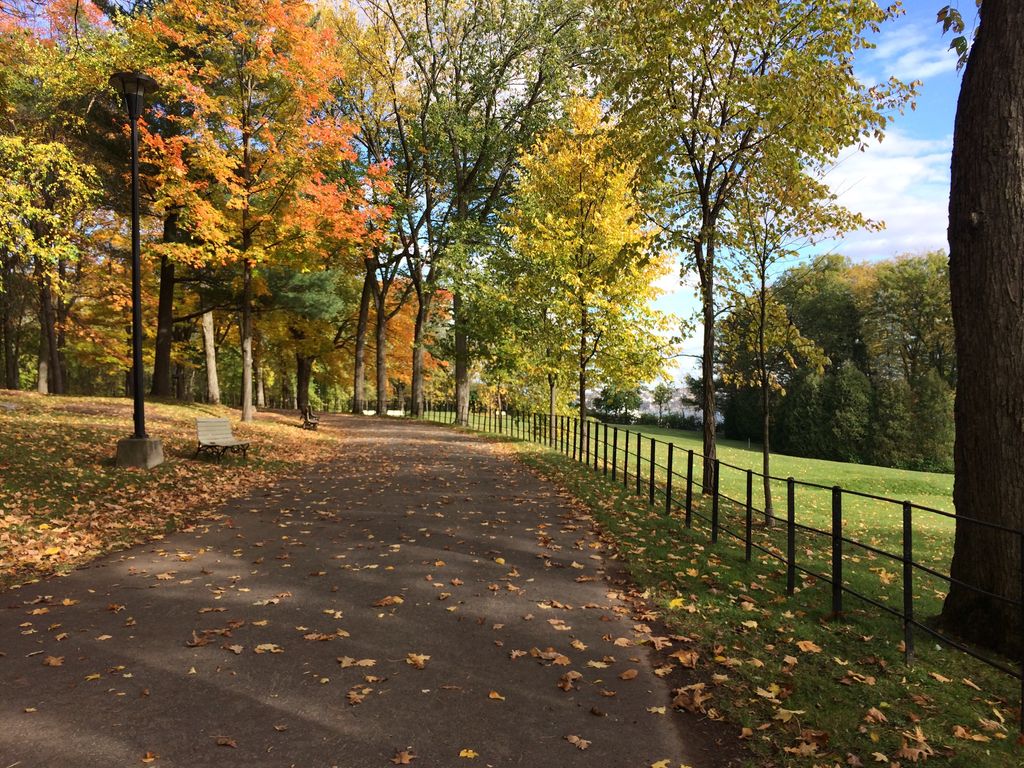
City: quebec_city